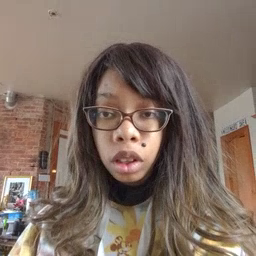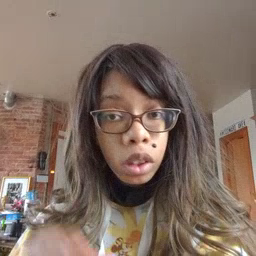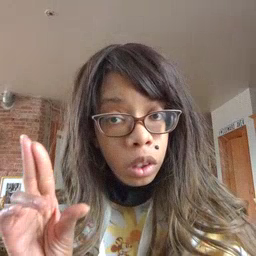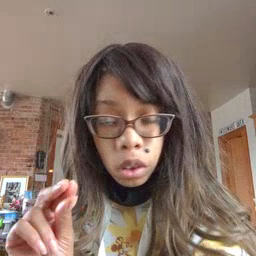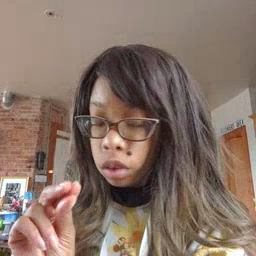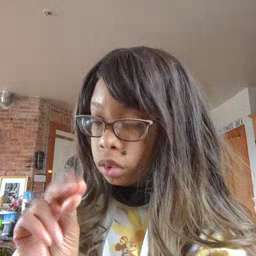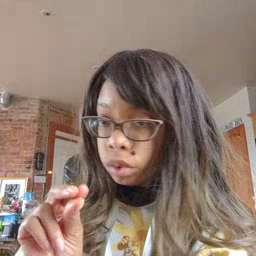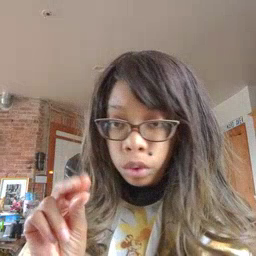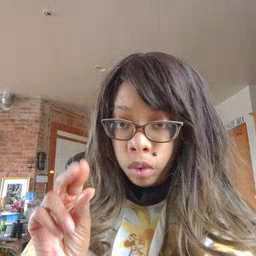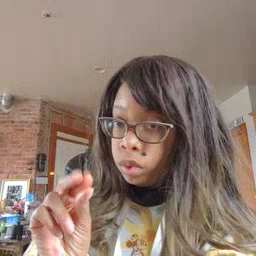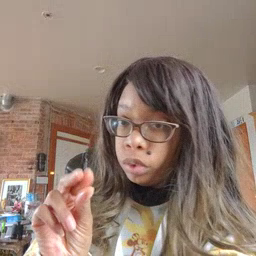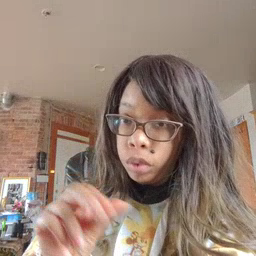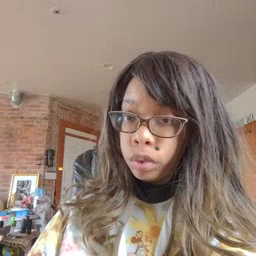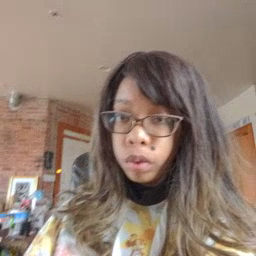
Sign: no